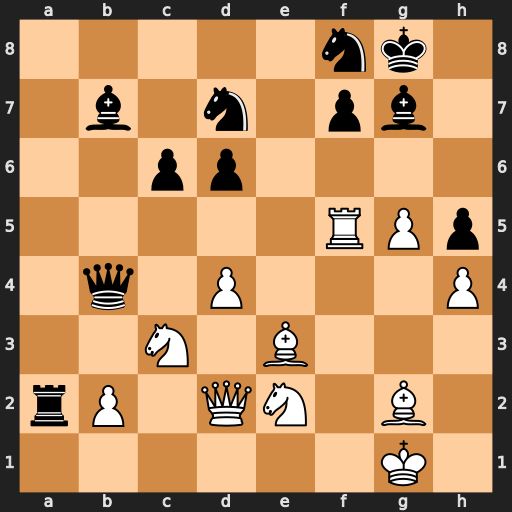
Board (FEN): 5nk1/1b1n1pb1/2pp4/5RPp/1q1P3P/2N1B3/rP1QN1B1/6K1
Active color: w
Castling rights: -
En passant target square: -
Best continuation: Nxa2 Qxd2 Bxd2